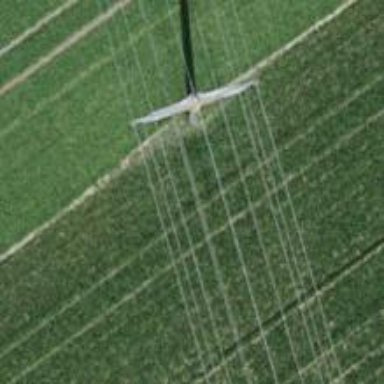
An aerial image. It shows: Power pole.